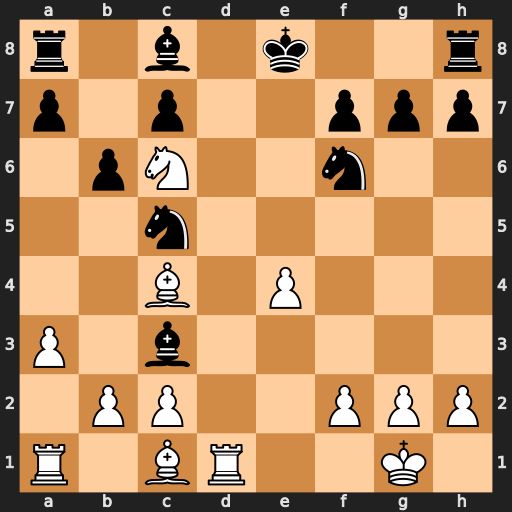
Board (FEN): r1b1k2r/p1p2ppp/1pN2n2/2n5/2B1P3/P1b5/1PP2PPP/R1BR2K1
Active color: w
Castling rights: kq
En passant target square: -
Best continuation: Rd8#